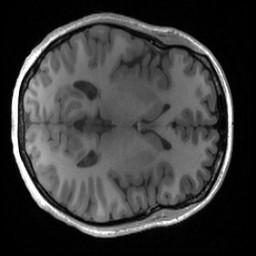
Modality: T1w
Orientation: axial
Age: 28
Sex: female
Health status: healthy